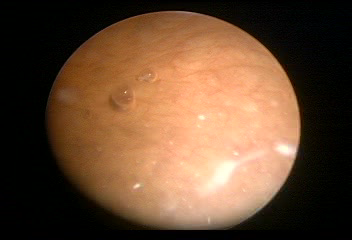
Modality: WLC
Class: Foreign bodies
Subclass: AirBubble
Bladder cancer association: No
Annotated structures: Air bubble